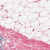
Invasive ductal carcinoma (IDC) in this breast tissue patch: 0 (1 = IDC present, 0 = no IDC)